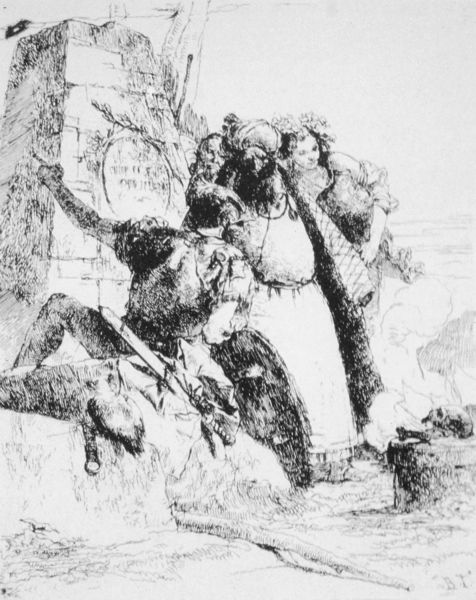
Titel: Ein Krieger, ein Weiser und eine Bacchantin, die einen brennenden Schädel betrachten (Scherzi)
Künstler: Giambattista Tiepolo
Schlagwörter: gruppe, mann, weiß, frauen, landschaft, menschen, frau, schwarz, skizze, zeichnung, bart, schädel, steine, tod, trauer, füllhorn, familie, kind, locken, kinder, turm, sattel, schlacht, karikatur, inschrift, knochen, schild, burg, zweig, denkmal, schwarzweiss, stich, schwert, bleistift, friedhof, lorbeer, rüstung, wappen, grab, sterben, laute, gefallene, turban, grabmal, zeichung, gebeine, cshwert, gemeine, schädl